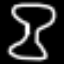
Label: hourglass